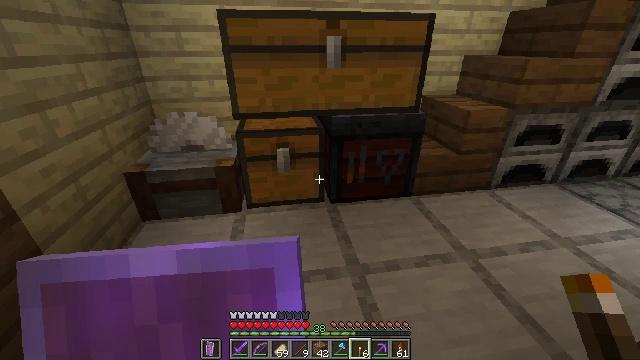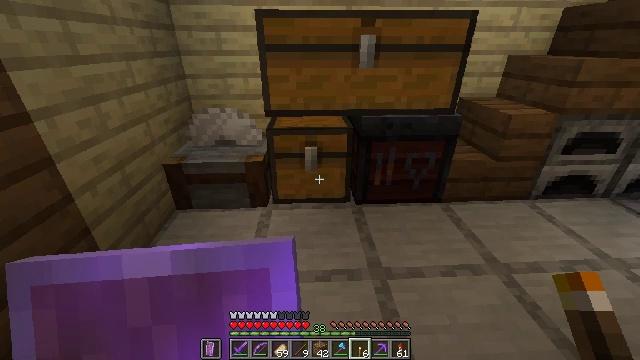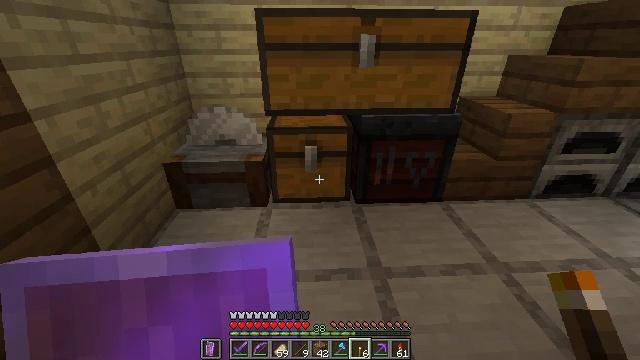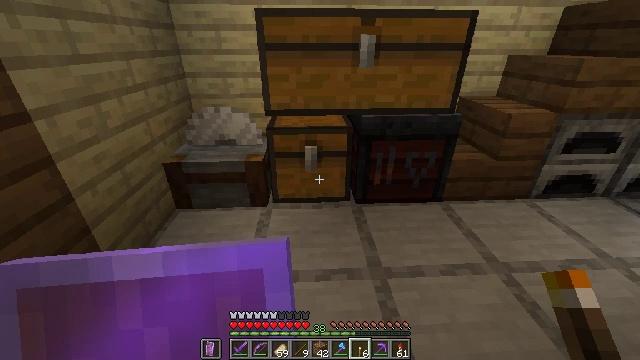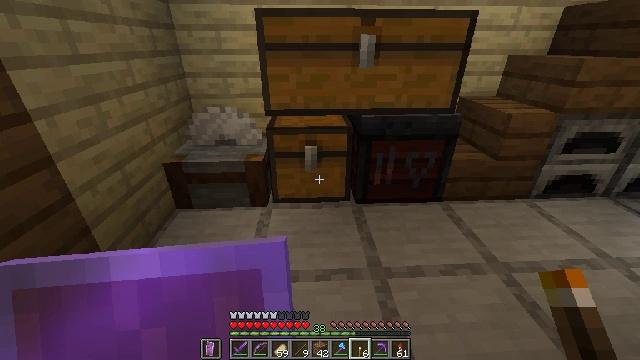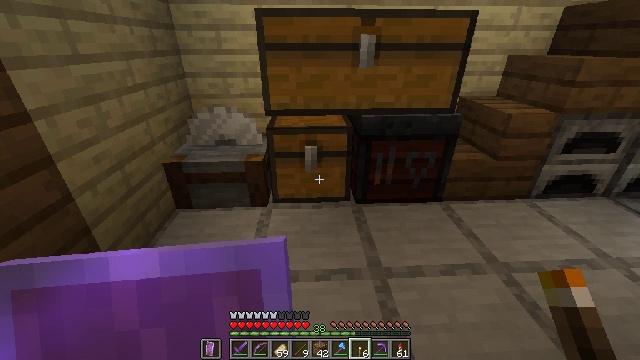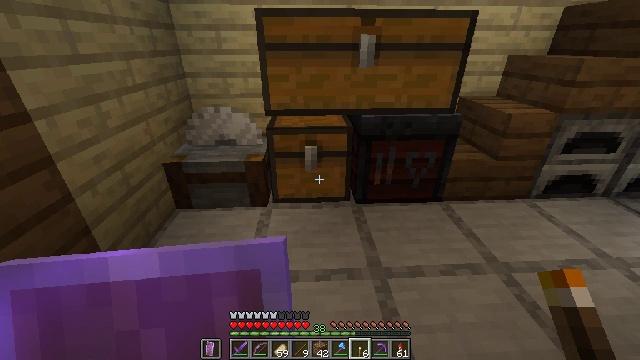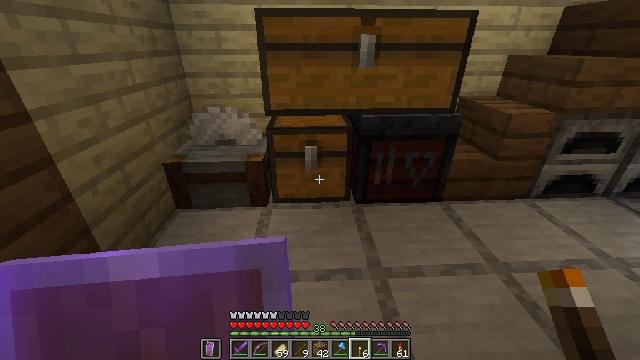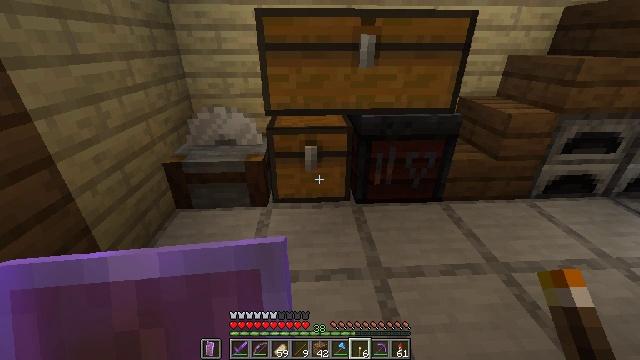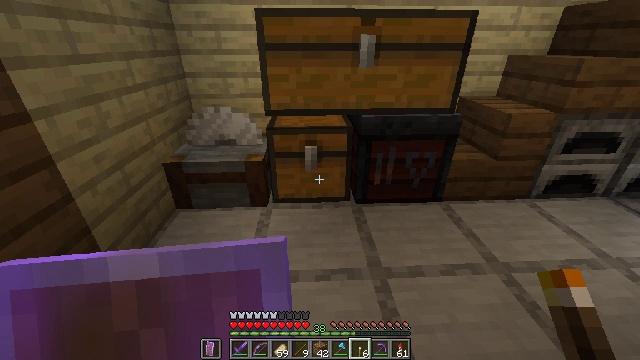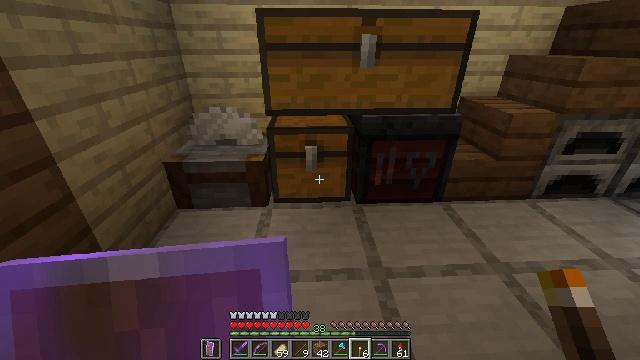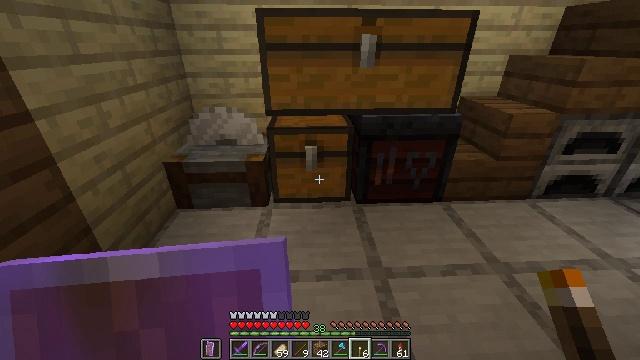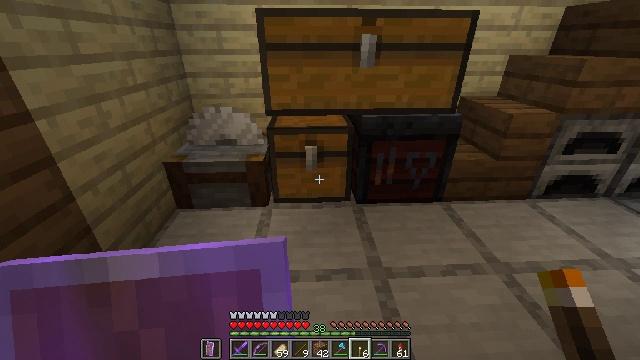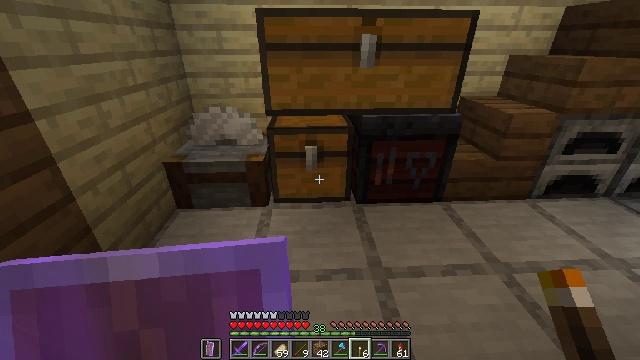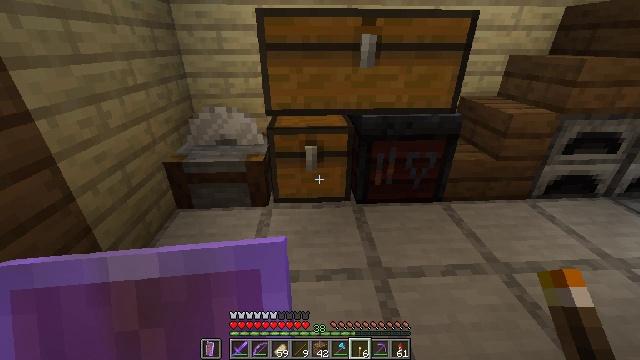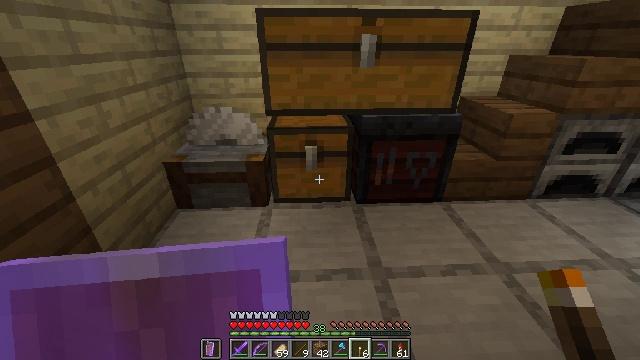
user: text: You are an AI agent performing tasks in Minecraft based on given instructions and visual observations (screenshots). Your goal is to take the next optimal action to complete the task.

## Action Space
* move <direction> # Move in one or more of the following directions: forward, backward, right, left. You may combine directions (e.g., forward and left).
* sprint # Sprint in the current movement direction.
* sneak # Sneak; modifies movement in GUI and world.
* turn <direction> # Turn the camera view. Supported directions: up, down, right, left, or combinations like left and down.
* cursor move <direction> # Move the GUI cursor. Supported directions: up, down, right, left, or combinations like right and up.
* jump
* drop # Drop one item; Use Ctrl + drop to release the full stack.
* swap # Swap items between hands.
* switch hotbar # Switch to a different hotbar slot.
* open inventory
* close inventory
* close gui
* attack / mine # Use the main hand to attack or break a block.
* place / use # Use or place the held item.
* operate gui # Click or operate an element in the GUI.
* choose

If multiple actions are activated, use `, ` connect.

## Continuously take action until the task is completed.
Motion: motion action
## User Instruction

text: Pick up the rail by attacking it.
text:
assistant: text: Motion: turn left
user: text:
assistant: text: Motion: no_op
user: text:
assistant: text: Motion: no_op
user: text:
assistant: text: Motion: no_op
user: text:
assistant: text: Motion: no_op
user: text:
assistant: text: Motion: no_op
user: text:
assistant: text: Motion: no_op
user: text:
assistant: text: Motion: no_op
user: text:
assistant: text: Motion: no_op
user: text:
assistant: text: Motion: no_op
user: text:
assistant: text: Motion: no_op
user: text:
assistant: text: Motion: no_op
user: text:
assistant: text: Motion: no_op
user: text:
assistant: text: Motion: no_op
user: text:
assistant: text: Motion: no_op
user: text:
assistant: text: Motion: no_op
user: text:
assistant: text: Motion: no_op
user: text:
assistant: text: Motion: no_op
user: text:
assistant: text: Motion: close inventory
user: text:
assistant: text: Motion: close inventory
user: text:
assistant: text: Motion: close inventory
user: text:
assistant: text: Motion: no_op
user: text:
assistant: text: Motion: no_op
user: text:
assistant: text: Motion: no_op
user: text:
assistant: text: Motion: no_op
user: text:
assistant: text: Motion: no_op
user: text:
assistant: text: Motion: no_op
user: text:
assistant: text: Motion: no_op
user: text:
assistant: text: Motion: no_op
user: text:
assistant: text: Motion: no_op